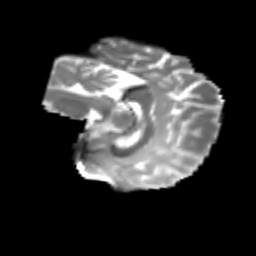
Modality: T2w
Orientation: sagittal
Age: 21
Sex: female
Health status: healthy